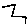
Label: zigzag